Interaction volume radius: 5 \u00c5
Interaction volume height: 50 \u00c5
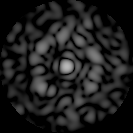
Disorder parameter: 0.7882